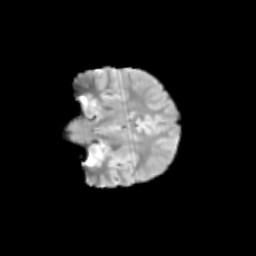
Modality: T2w
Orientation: coronal
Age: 10
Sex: female
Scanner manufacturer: siemens
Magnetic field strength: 3 T
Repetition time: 3.8 s
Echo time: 0.07 s